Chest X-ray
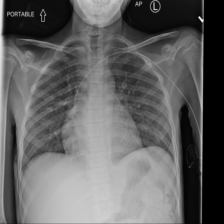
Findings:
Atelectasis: negative
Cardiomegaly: negative
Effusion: negative
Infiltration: negative
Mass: negative
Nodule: negative
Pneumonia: negative
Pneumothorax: negative
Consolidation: negative
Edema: negative
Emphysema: negative
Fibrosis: negative
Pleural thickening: negative
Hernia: negative